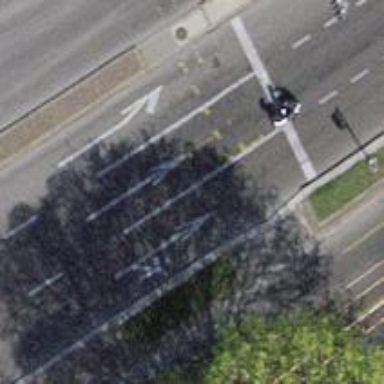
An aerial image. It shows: Asphalt footway with crossing. Both the footway and the cycleway have asphalt surface.